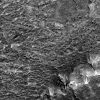
Atmospheric dust classification: not_dusty